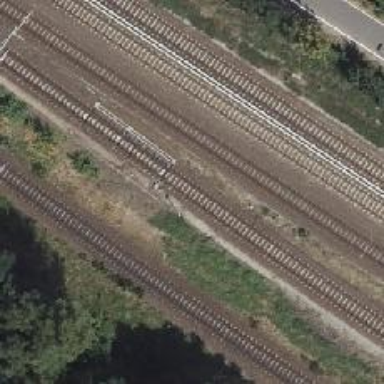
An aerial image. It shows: Railway signal.